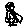
Label: bird